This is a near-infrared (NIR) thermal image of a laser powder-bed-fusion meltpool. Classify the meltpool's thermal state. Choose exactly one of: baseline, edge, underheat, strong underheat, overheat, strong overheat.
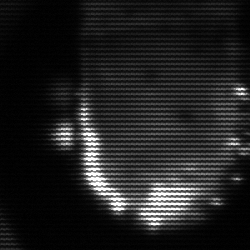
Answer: baseline